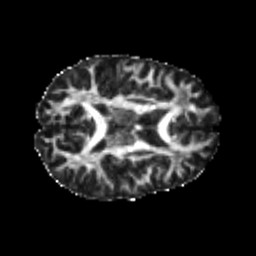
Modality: FA
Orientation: axial
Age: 20
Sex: female
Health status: healthy
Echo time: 0.074 s